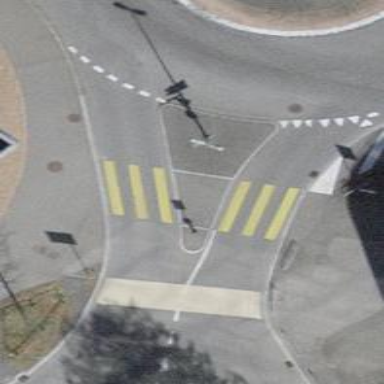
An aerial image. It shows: Marked zebra crossing with island.